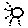
Label: sun